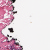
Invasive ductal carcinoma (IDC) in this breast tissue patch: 0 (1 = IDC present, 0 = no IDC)